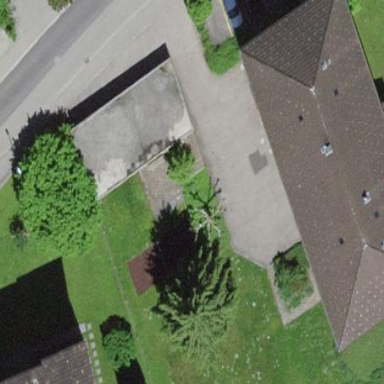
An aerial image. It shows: Carport building.